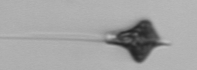
Label: Euglena